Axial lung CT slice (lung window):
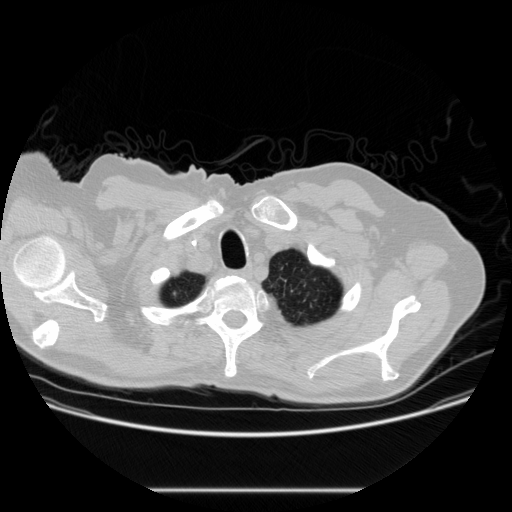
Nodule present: no